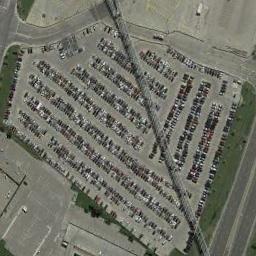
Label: parking_lot